Question: When I try to archive my app, I get this error...

I've been doing a lot of research, but can't seem to figure it out. I've tried everything from revoking and recreating my certificates, and recreating the Provisioning Profiles.
What do i do?
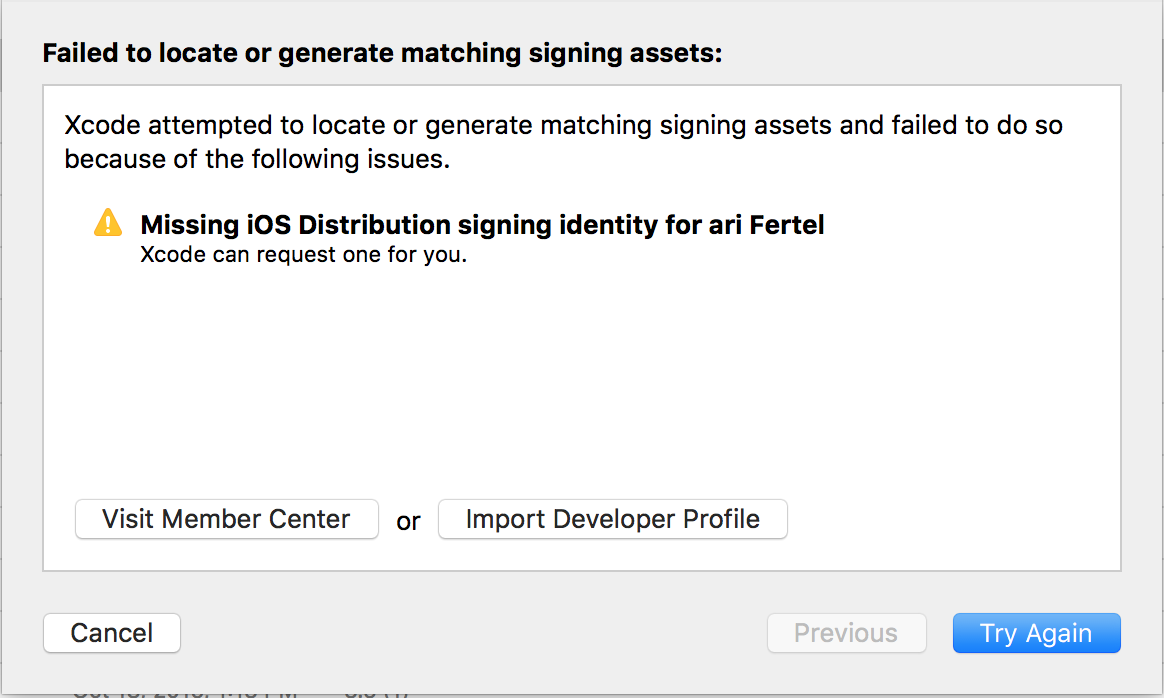
Answer: This answer solved my problem...
The problem was that the certificate was not signed by a known authority.
<URL>